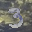
Label: 3